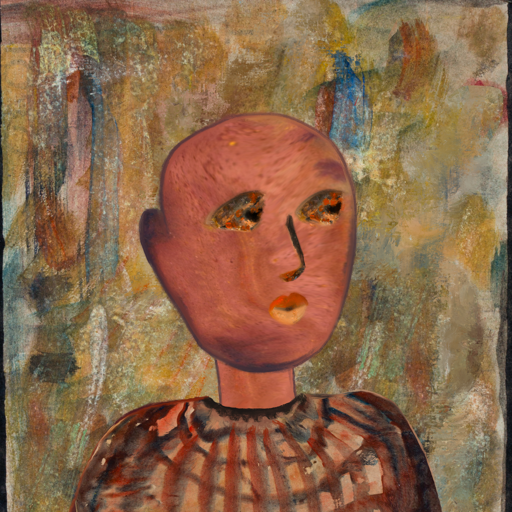
Background: Pipe, Head And Neck Side: Mother_And_Son_Mother, Face Side: Gypsy_Queen, Bust: Orphan, Hair Side: Blank, Head Accessory: Blank, Second Necklace: Blank, Necklace: Blank, Baby: Blank